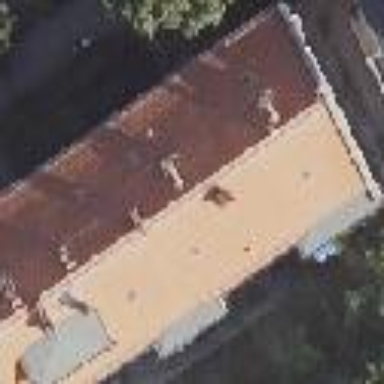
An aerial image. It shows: Building with apartments featuring unique double saltbox roof shape.